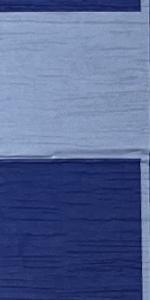
Label: Empty